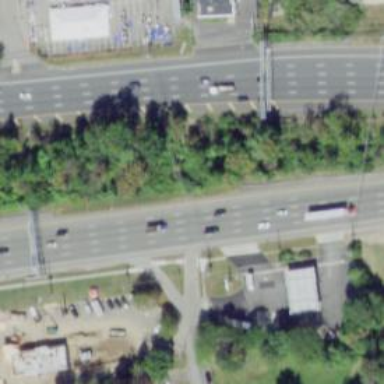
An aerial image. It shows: Trunk link highway.